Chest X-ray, PA view. Patient: 39 years old, sex F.
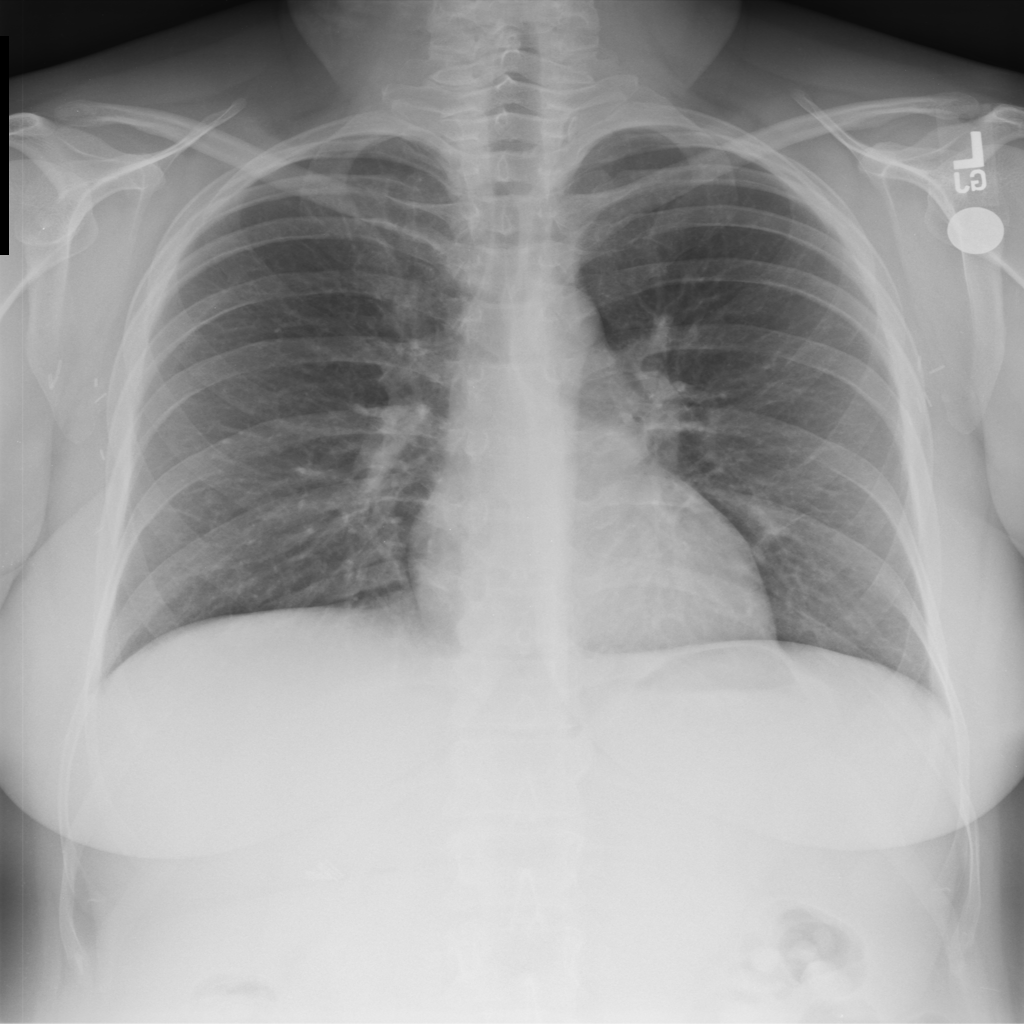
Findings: No Finding